Question: I have a question concerning the uml component diagram: as I can see in <URL>, it is possible to create my own "component types" like '<<thin client>>', '<<thick client>>' etc. I thought that I can only say '<<subsystem>>' and '<<component>>'?! Are these entries stereotypes or what? I'd like to model a third-party-database like oracle or mysql. Do I have to create something like '<<database>>' or should I use the artifact for this?
To make it more clear I added a graphic example: the "Zugriffsmanagement" (access management) uses the artifact "Drittanbieter-Datenbank" (Third-Party-Database) to store the data. Should it be '<<artifact>>' or '<<database>>' or what? Thank you!

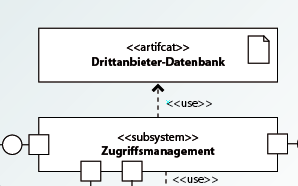
Answer: Yes, you can. The stereotypes are for that.
You DO CAN use a stereotype that says something different that "<<subsystem>>" and "<<component>>". Of course, your "thin client" or "database", its an specialization of a "component".
Cheers.